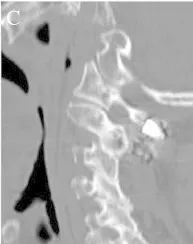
Sagittal computer tomography reconstruction images three months after the surgery.the C1-C2 reduction was maintained.
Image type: radiology (ct)